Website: home-depot
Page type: address-validator
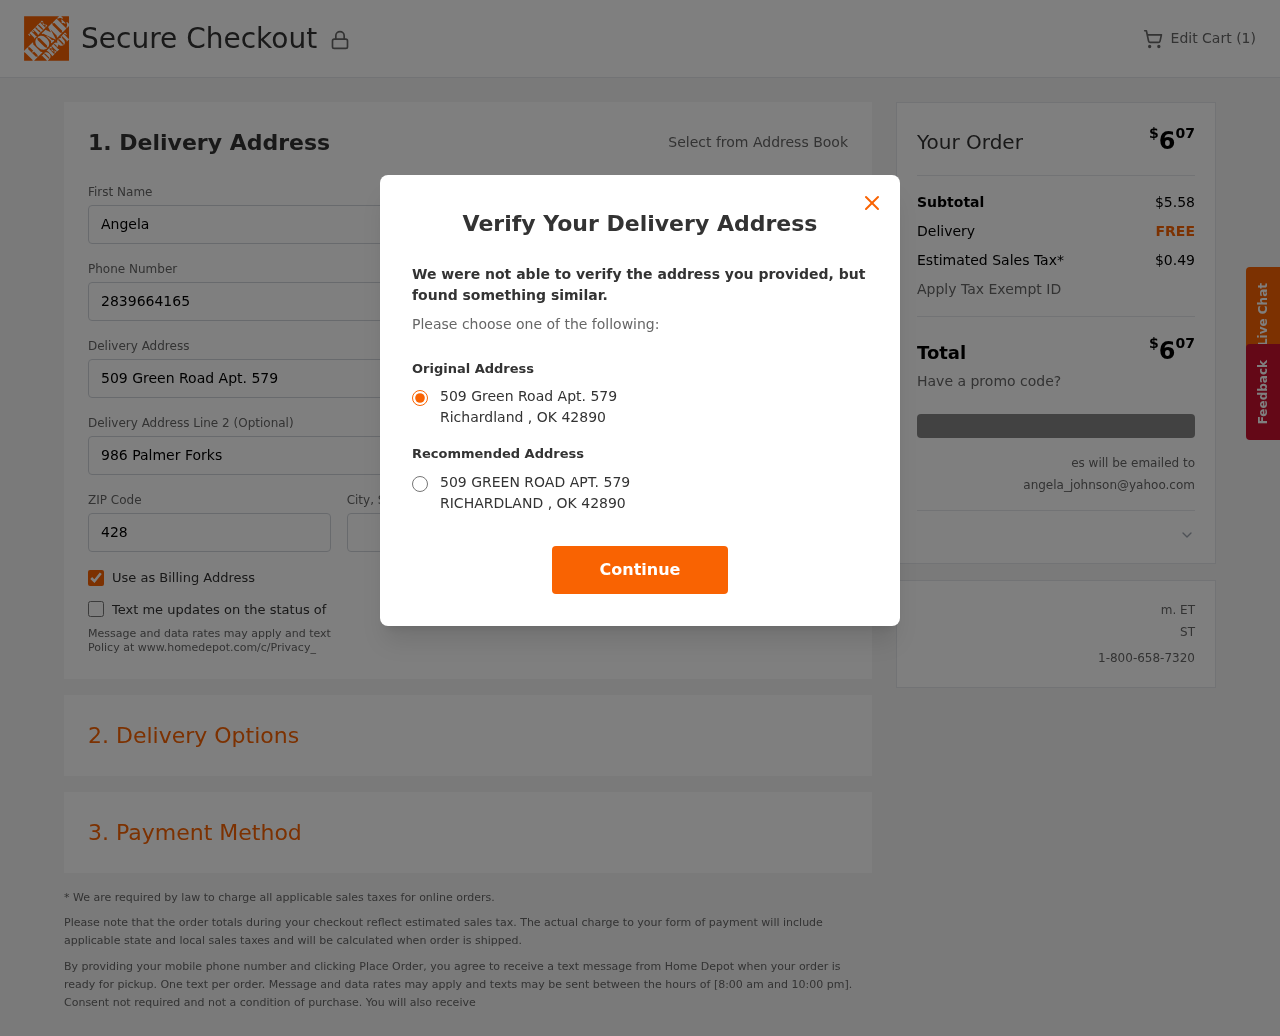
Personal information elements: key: PII_CITY
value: Richardland
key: PII_EMAIL
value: angela_johnson@yahoo.com
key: PII_POSTCODE
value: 42890
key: PII_STATE_ABBR
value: OK
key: PII_STREET
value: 509 Green Road Apt. 579
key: PII_FIRSTNAME
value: Angela
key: PII_LASTNAME
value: Johnson
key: PII_PHONE
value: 2839664165
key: PII_STREET2
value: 986 Palmer Forks
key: PII_CITY_STATE
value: Richardland, OK
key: PII_STREET_ALT
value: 509 GREEN ROAD APT. 579
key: PII_CITY_ALT
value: RICHARDLAND
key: PII_POSTCODE_FULL
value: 42890
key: PII_POSTCODE_NUMERIC
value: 42890
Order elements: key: ORDER_NUM_ITEMS
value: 1
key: ORDER_TOTAL
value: $607
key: ORDER_SUBTOTAL
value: $5.58
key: ORDER_SHIPPING_COST
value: FREE
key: ORDER_TAX
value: $0.49